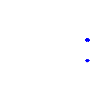
Particle: electron